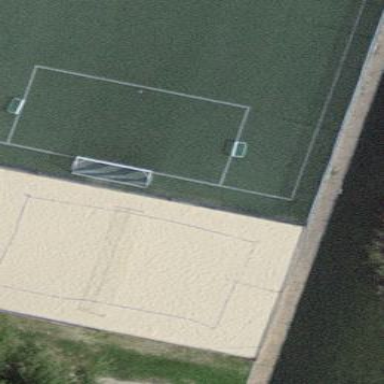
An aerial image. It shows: Sandy pitch designated for beach volleyball.